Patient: sex M, age 29
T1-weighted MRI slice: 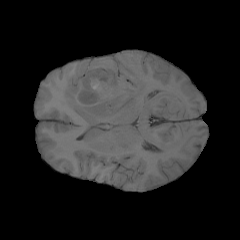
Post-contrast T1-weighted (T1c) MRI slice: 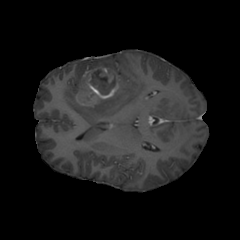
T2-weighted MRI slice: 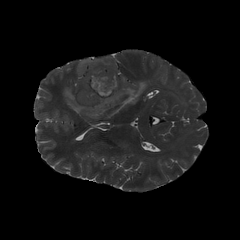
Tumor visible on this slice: yes
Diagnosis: Glioblastoma, IDH-wildtype
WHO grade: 4